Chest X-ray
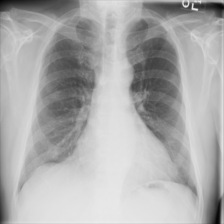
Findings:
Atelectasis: negative
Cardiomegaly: negative
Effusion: negative
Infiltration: negative
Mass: negative
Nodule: negative
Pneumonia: negative
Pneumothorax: negative
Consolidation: negative
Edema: negative
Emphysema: negative
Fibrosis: negative
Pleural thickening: negative
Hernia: negative